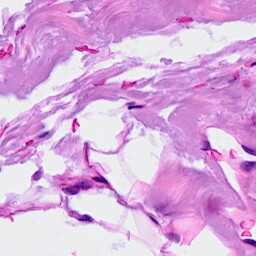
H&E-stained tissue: Breast